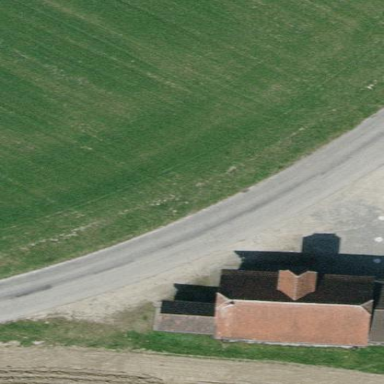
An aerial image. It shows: Farmyard area.